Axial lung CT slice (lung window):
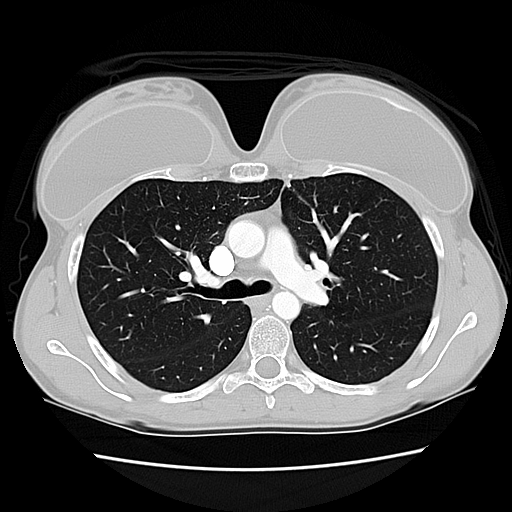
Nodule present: no